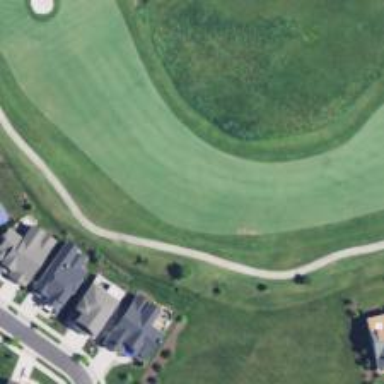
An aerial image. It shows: View of golf hole.